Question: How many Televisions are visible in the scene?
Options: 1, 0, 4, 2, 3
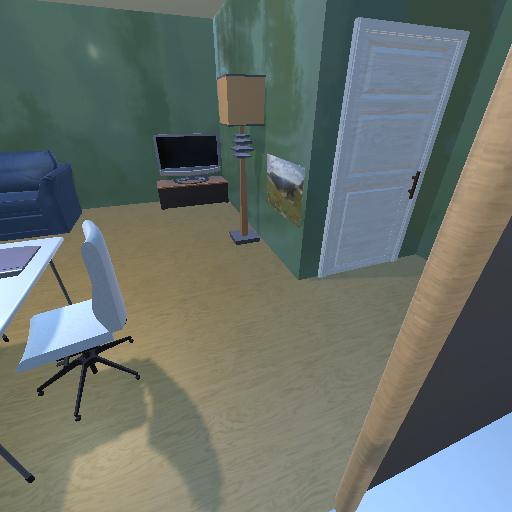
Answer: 1